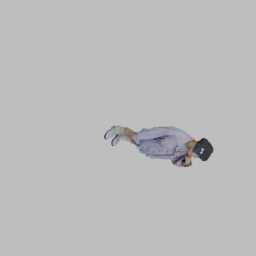
Label: people